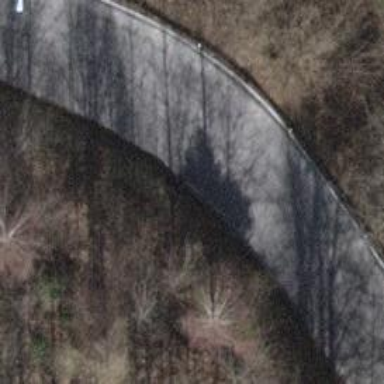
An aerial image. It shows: Asphalt road classified as tertiary.